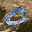
Label: 0